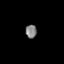
Tissue: skin
Cell type: Epithelial cells
Senescence score: 0.2787
Nuclear area (px): 147
Mean DAPI intensity: 129.272